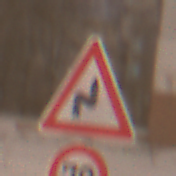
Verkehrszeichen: DoppelkurveRechts
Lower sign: Geschwindigkeit70
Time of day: Night
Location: Outdoor (Urban)
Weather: Overcast
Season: Winter
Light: Artificial